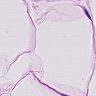
Metastatic tissue present: no